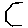
Label: hexagon